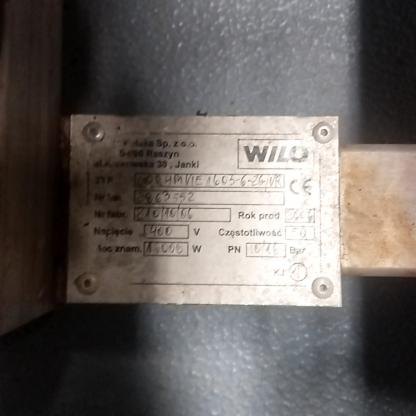
Klasa: tabliczka-znamionowa